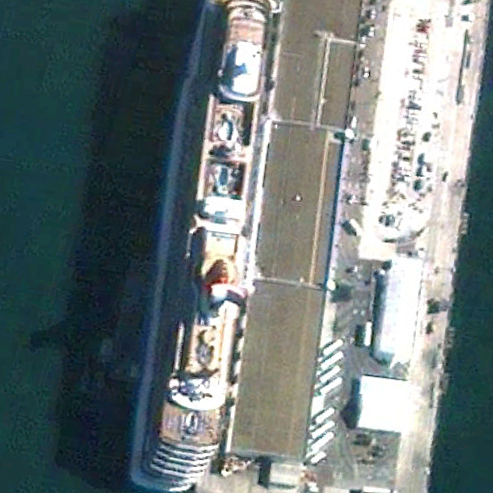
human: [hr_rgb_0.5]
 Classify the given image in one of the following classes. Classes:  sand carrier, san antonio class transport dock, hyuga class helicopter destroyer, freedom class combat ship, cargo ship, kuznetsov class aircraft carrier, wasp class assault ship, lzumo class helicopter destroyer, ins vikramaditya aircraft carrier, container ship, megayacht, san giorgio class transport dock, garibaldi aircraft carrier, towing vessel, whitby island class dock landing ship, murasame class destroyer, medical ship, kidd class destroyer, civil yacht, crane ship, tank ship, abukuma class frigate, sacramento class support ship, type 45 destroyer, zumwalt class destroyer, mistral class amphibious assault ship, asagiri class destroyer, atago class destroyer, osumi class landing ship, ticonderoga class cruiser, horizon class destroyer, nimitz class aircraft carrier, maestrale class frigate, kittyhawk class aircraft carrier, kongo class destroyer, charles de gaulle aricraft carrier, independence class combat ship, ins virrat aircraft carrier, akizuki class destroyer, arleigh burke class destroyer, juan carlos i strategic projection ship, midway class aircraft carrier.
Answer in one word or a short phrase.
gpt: Medical ship